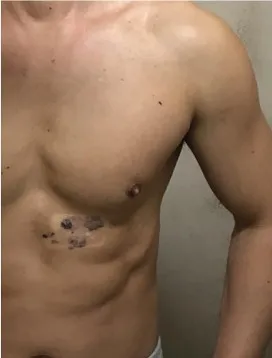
Clinical findings (pretreatment). (A) One month after second dose of COVID-19 vaccine (Sep. 2021). Following the second vaccination, the dark brown macule on the left anterior thoracic region, which had been present for 20 years, partially faded.
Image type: medical_photograph (skin_photograph)